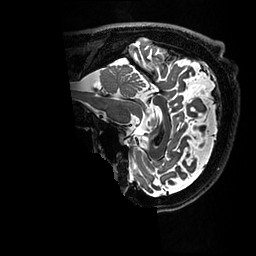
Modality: T2w
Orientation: sagittal
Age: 38
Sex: male
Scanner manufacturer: ge
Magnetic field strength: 3 T
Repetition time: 3.202 s
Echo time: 0.06663 s